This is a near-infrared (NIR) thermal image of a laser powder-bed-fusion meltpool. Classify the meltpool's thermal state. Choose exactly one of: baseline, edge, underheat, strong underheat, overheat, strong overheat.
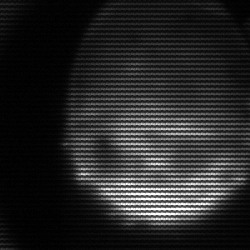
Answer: edge